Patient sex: M
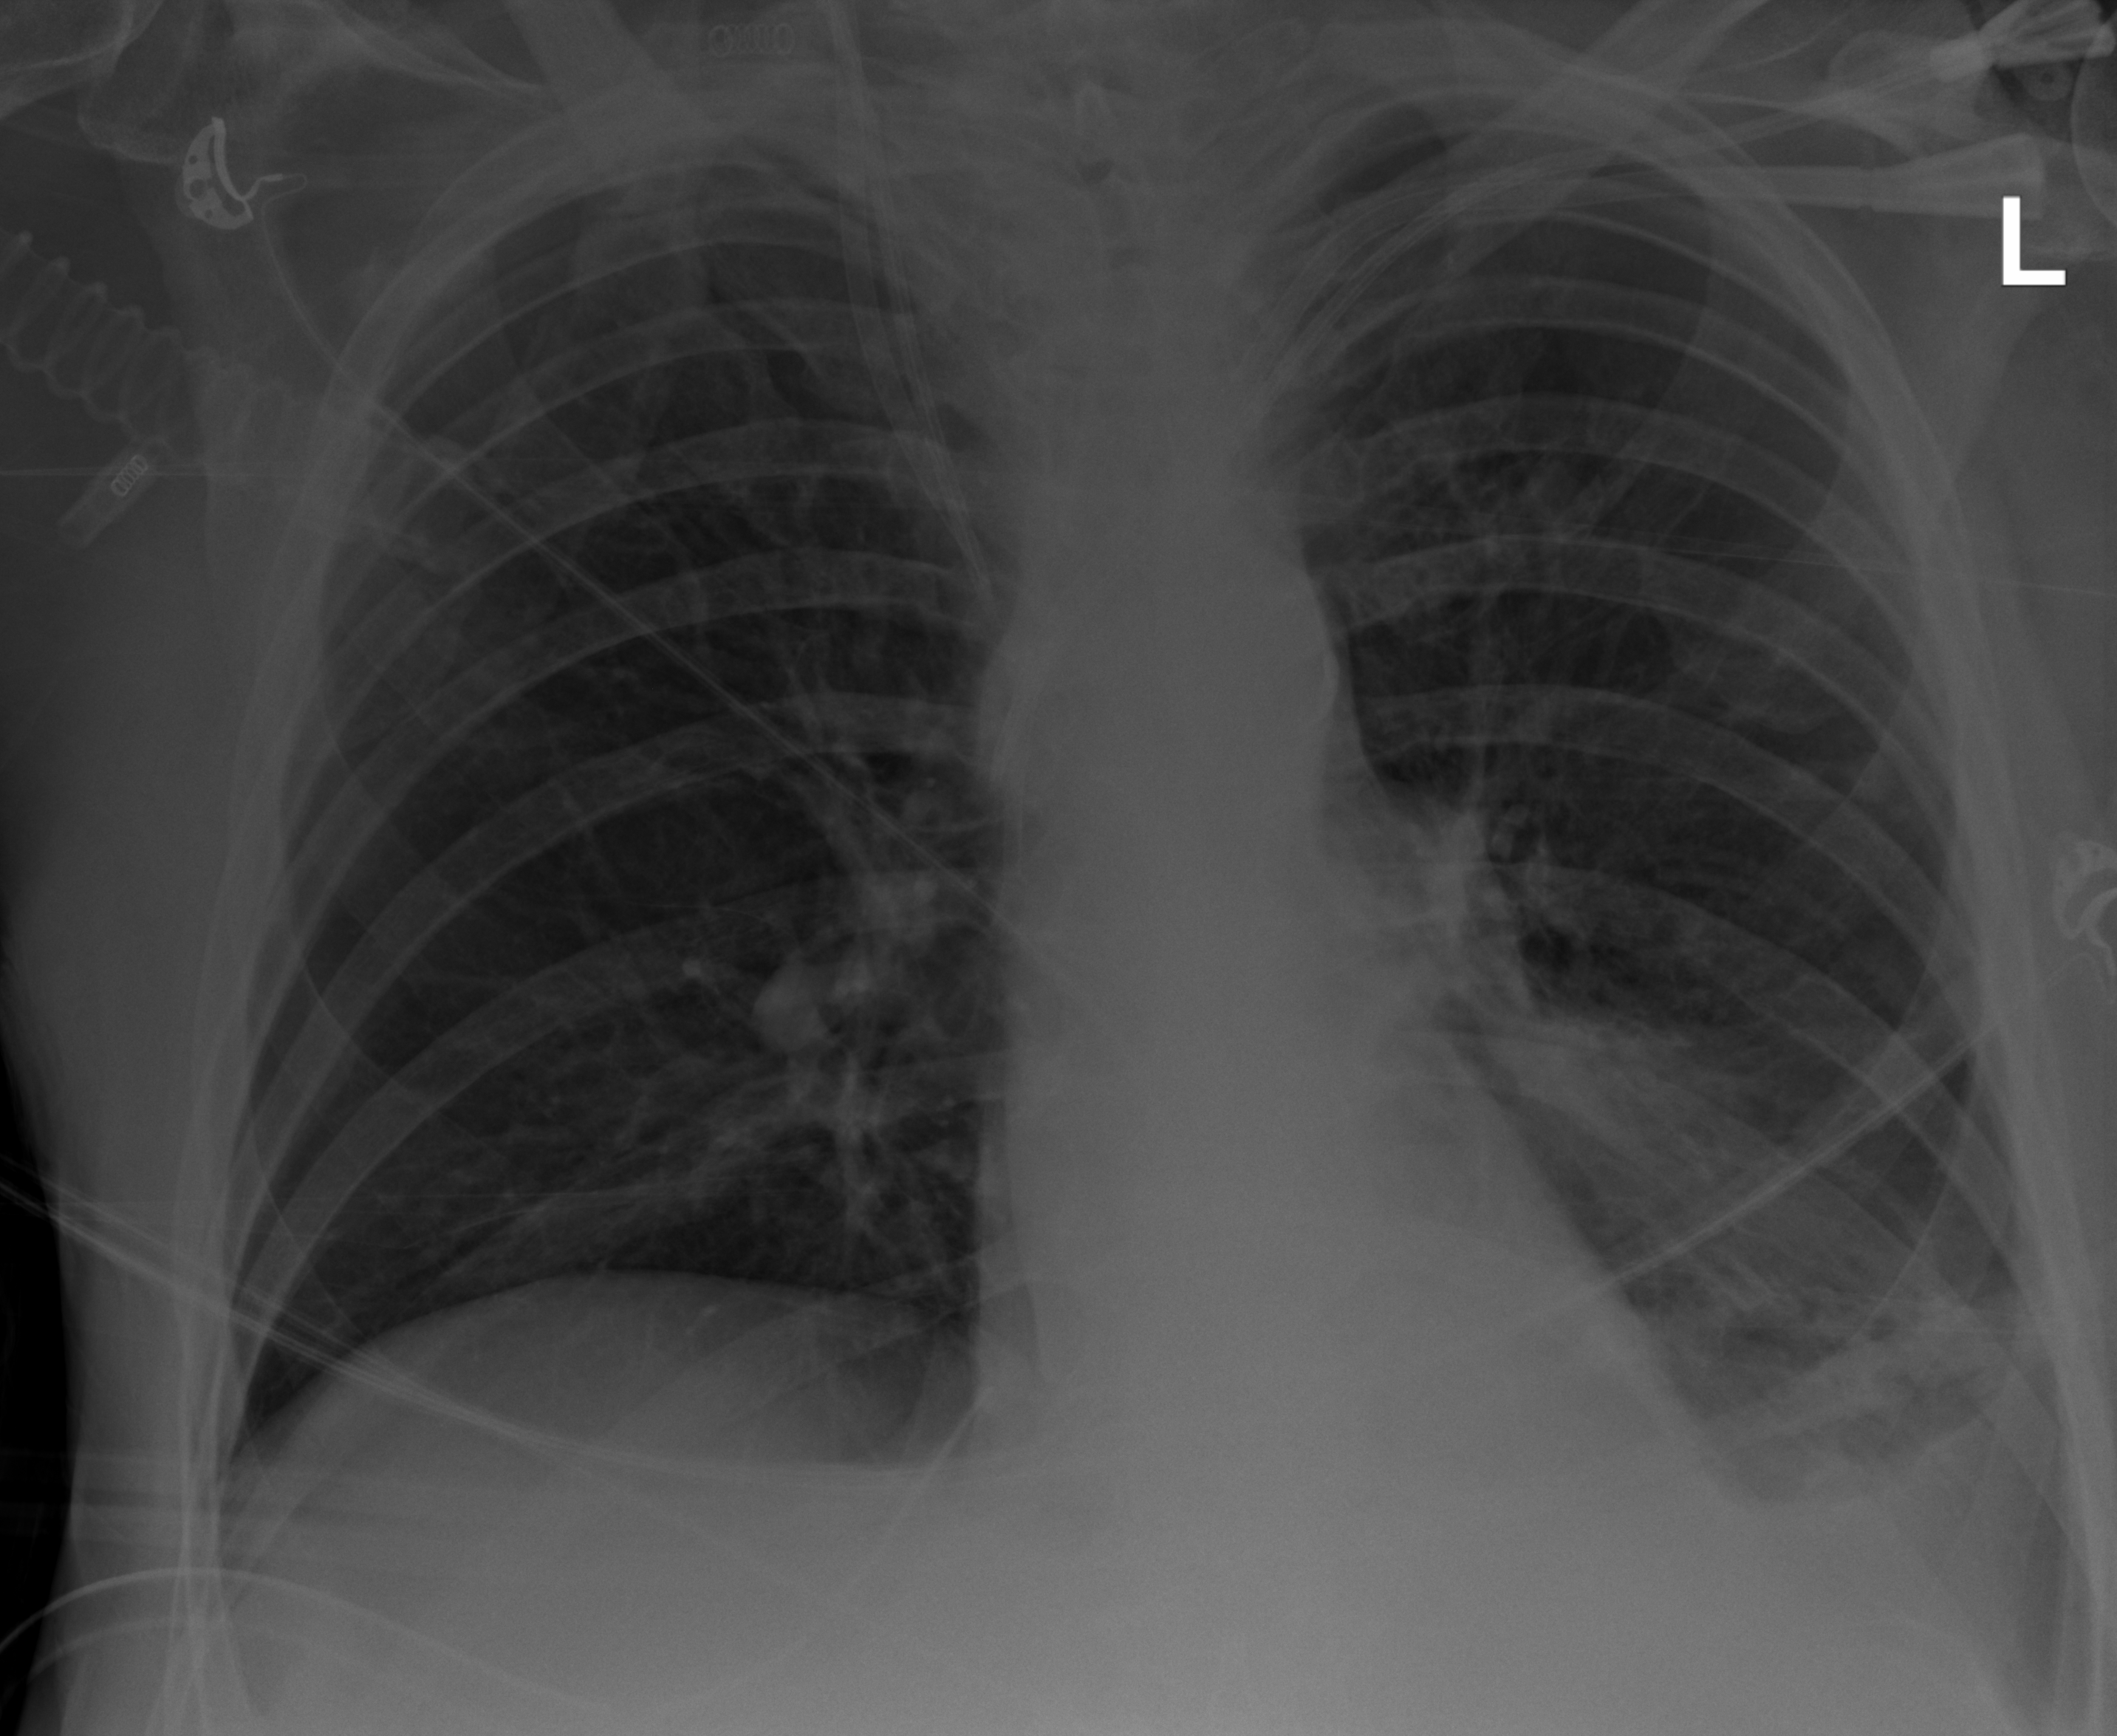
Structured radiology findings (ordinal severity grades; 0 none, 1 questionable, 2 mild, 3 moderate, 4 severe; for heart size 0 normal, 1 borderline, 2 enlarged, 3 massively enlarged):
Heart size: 0
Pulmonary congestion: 0
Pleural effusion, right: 1
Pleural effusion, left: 2
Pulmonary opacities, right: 0
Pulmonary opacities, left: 0
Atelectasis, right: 0
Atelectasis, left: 2